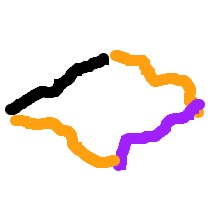
Shape: rhombus